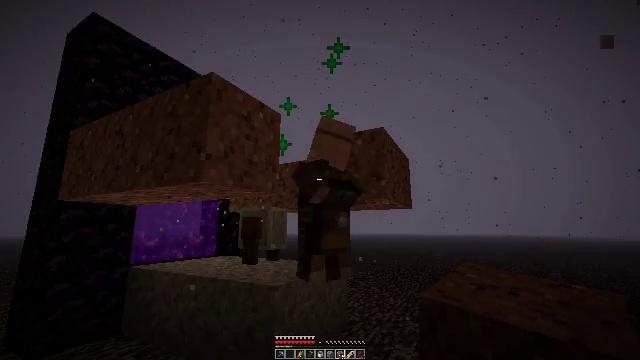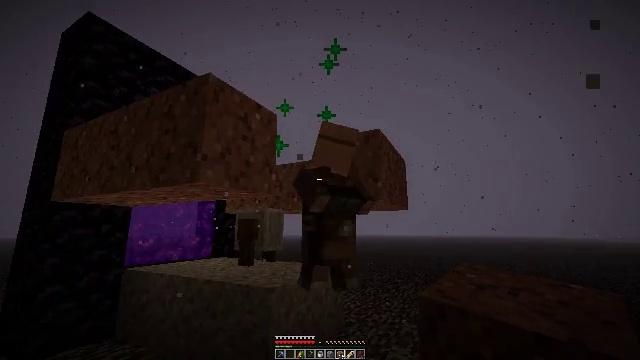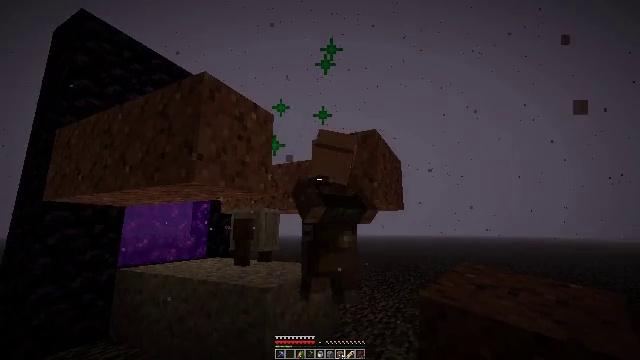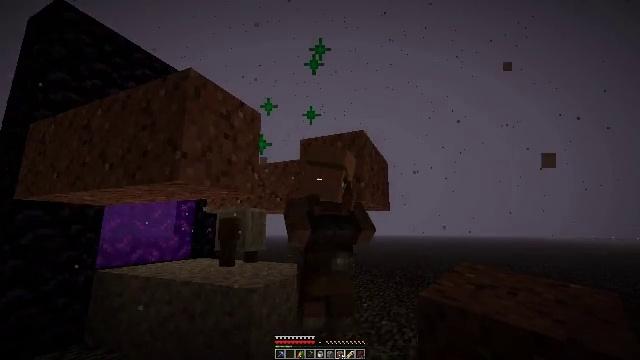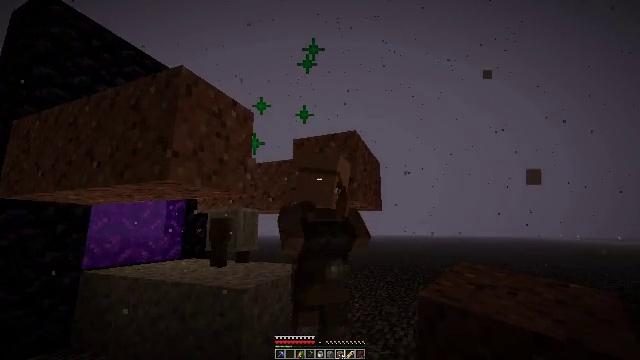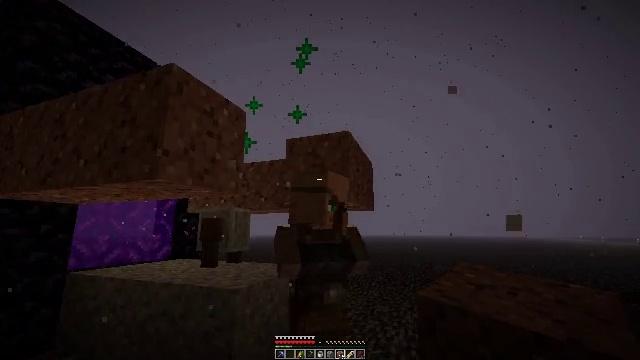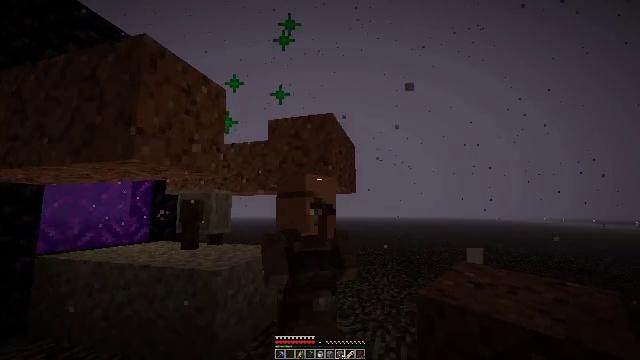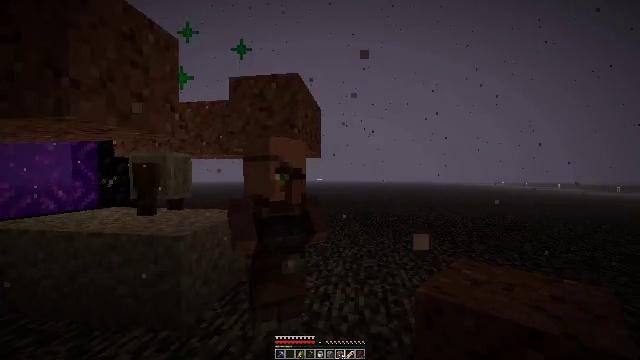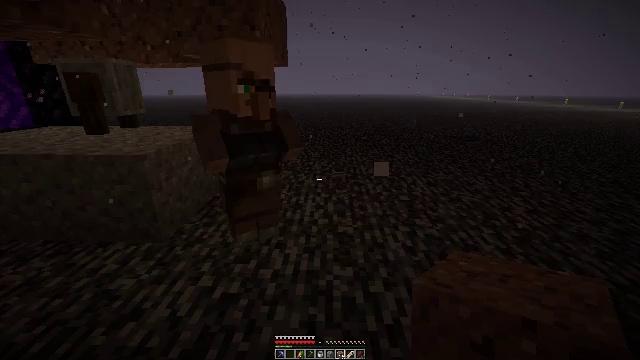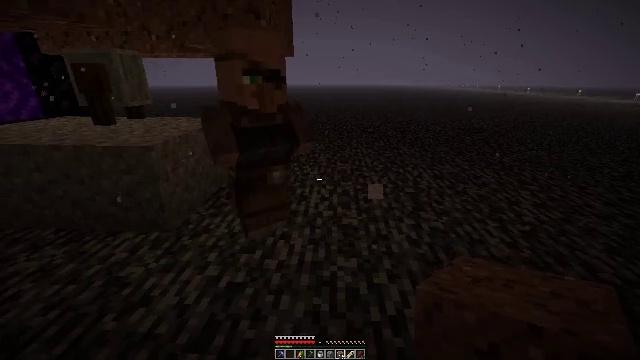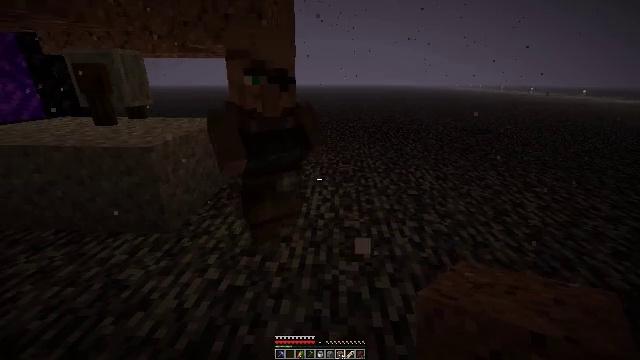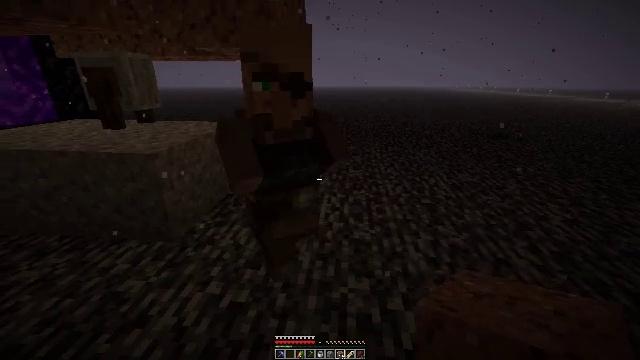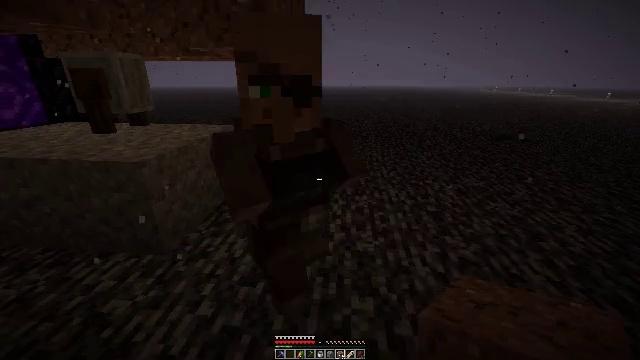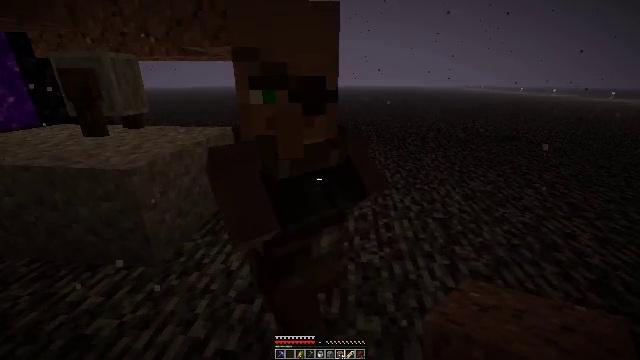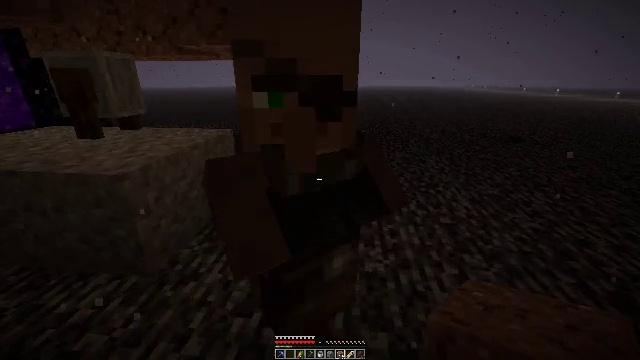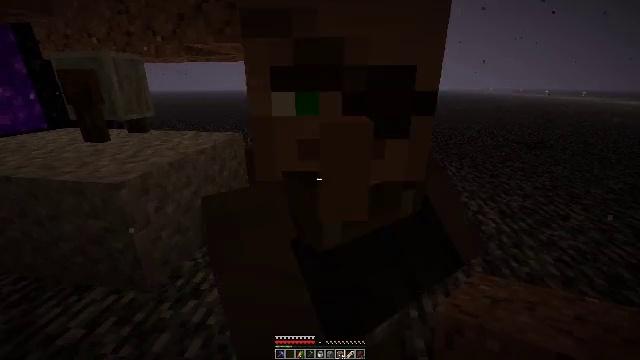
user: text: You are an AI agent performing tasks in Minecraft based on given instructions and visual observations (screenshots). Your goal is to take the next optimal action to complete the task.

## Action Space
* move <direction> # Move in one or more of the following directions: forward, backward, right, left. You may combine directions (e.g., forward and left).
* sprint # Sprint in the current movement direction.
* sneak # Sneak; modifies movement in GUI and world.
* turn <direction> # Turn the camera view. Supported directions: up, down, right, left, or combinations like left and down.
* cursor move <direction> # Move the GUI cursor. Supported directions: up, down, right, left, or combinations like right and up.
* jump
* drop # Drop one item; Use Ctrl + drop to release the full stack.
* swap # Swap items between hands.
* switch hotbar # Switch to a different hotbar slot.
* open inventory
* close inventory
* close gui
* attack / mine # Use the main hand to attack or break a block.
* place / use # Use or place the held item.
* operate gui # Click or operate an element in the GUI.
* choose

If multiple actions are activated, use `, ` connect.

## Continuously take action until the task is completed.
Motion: motion action
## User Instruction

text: Recycle the grindstone by mining it.
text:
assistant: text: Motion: no_op
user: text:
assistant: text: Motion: no_op
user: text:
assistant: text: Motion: turn right
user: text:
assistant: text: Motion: turn right
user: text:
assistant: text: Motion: turn right
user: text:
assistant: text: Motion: turn right and down
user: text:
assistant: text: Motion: turn right and down
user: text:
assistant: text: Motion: turn right and down
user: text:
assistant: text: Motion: turn left and down
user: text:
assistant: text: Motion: move forward
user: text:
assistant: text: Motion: move forward, turn left
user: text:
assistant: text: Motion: move forward
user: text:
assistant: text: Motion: move forward
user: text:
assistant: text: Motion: move forward
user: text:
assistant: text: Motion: move forward, turn left
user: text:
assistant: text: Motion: turn left
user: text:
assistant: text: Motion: no_op
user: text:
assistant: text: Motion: turn left
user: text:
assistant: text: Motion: turn left and up
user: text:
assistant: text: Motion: turn left and up
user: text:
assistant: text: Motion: turn left and up
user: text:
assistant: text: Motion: turn left
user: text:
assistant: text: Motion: no_op
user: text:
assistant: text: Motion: no_op
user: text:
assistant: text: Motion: no_op
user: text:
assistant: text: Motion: switch to hotbar 1
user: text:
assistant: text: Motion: switch to hotbar 1
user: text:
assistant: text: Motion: switch to hotbar 1
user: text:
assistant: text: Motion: turn up
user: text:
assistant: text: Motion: turn up